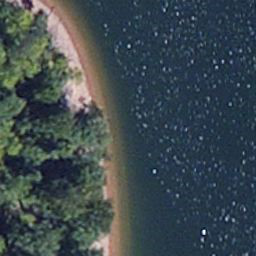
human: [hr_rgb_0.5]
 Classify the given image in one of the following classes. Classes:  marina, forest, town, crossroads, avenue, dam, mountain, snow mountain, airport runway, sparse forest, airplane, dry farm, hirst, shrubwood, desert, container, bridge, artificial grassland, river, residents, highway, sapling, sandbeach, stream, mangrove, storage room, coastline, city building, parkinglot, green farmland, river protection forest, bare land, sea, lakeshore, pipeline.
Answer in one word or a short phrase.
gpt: lakeshore